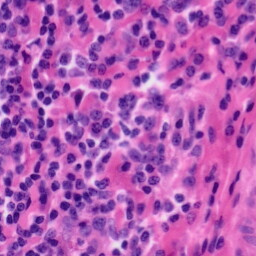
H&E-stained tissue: Tonsil